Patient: sex M, age 71
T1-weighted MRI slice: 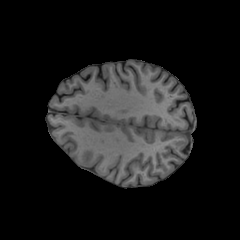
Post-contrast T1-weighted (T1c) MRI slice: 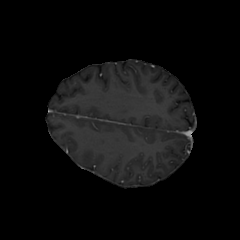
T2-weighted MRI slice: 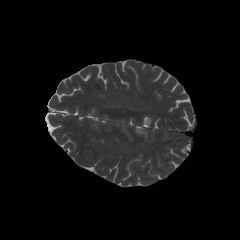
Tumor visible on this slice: no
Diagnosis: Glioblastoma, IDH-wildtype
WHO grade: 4